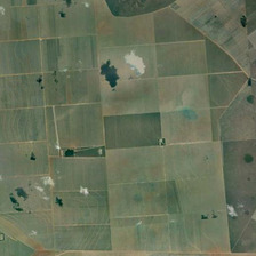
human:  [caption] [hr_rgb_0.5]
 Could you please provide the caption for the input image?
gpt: some dark green and white ponds intersperse in the rectangular farmland .

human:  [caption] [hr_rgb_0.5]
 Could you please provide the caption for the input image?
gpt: over the farmland float some clouds .

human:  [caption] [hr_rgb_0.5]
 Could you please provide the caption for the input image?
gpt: Some dark green and white ponds are scattered in rectangular farmland.

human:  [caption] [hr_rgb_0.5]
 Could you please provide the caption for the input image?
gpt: thess light green farmland blocks are decorated with deep green parts .

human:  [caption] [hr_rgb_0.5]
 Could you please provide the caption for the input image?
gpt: Some dark green and white ponds are scattered over Rectangular farmland.